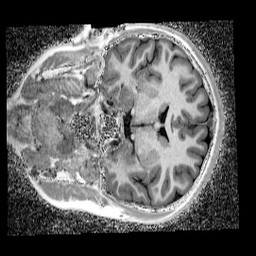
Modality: UNIT1_denoised
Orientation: coronal
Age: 12
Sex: female
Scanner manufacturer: siemens
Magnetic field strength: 3 T
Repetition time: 4 s
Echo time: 0.00299 s